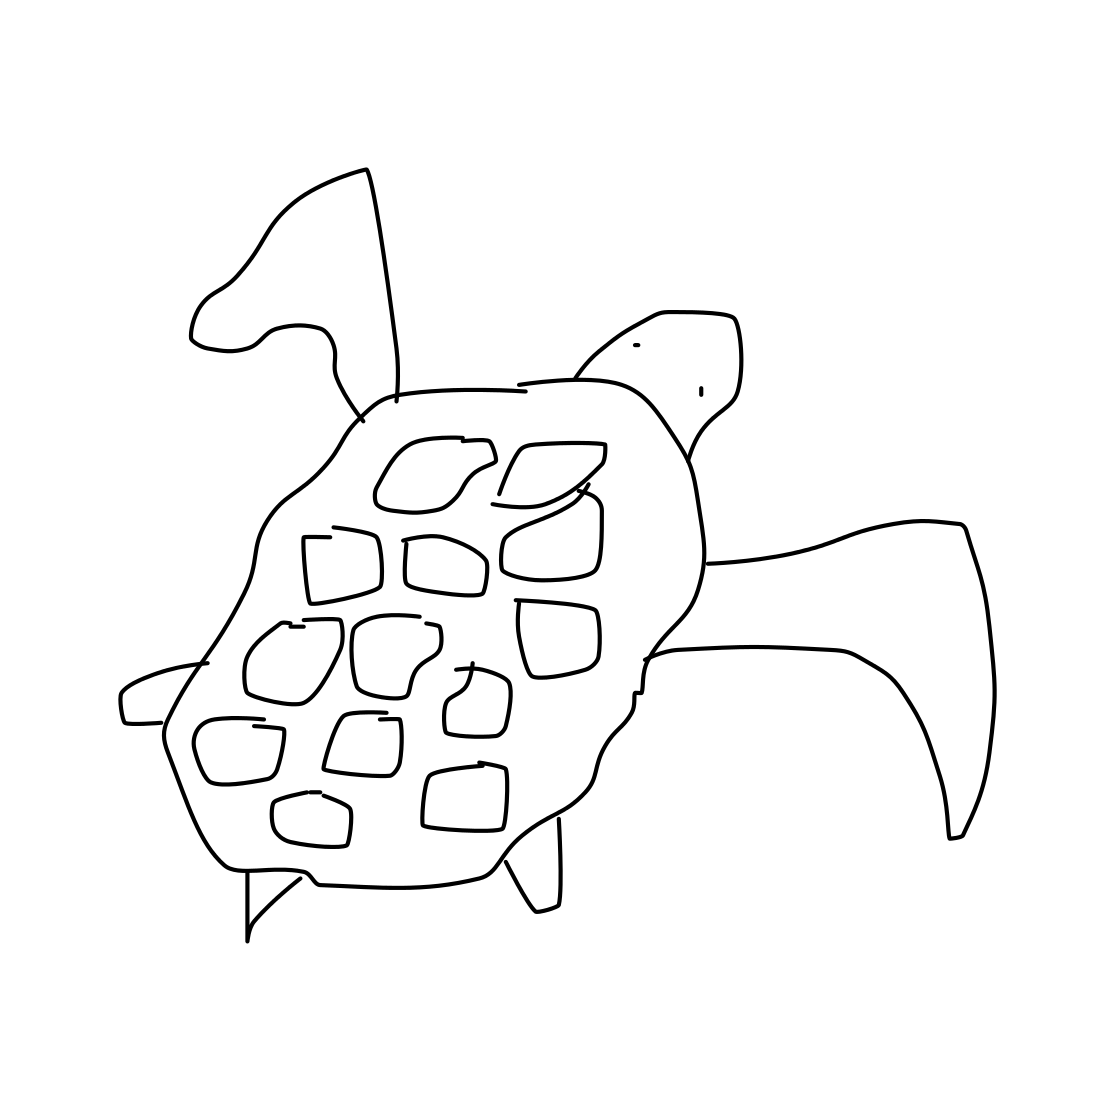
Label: sea turtle